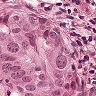
Metastatic tissue present: yes